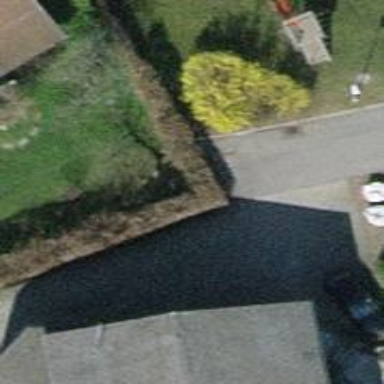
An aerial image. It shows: Hedge barrier.